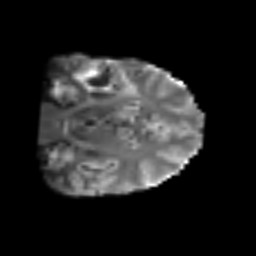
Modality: T2w
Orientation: coronal
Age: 56
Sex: male
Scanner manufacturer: siemens
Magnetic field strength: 3 T
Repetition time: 6.1 s
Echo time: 0.101 s